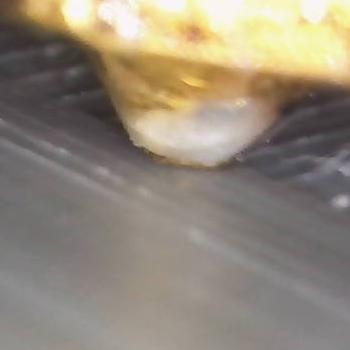
Flow rate: 100%